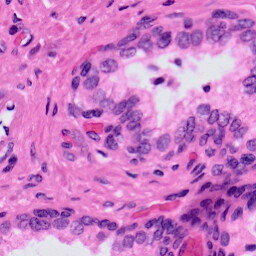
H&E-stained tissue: Prostate